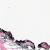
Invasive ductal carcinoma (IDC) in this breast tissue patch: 0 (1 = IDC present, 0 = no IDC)